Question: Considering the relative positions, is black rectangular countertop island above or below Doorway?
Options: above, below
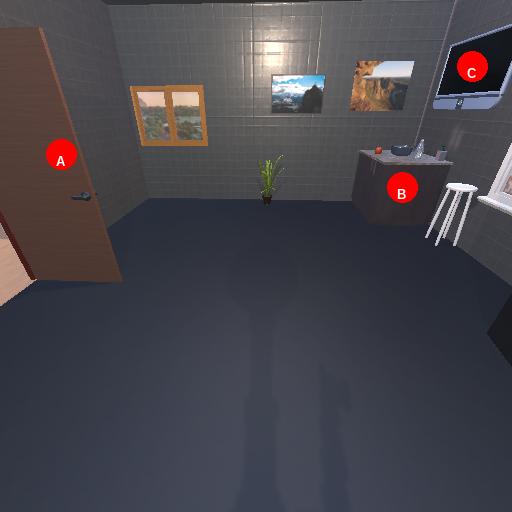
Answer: above